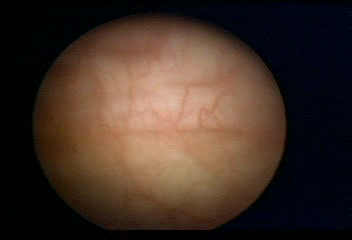
Modality: WLC
Class: Normal mucosa
Bladder cancer association: No